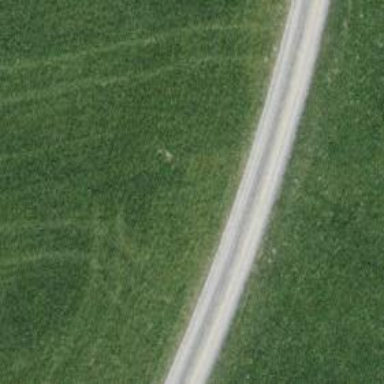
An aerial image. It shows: Track with grade 1 quality.